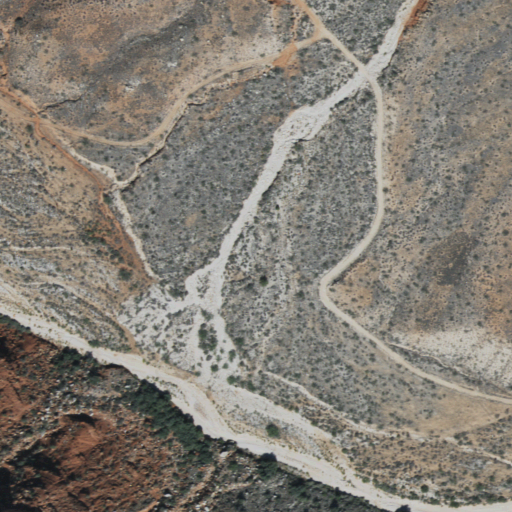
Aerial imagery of valley in Arizona named Trail Canyon containing only shrub